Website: apple
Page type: payment
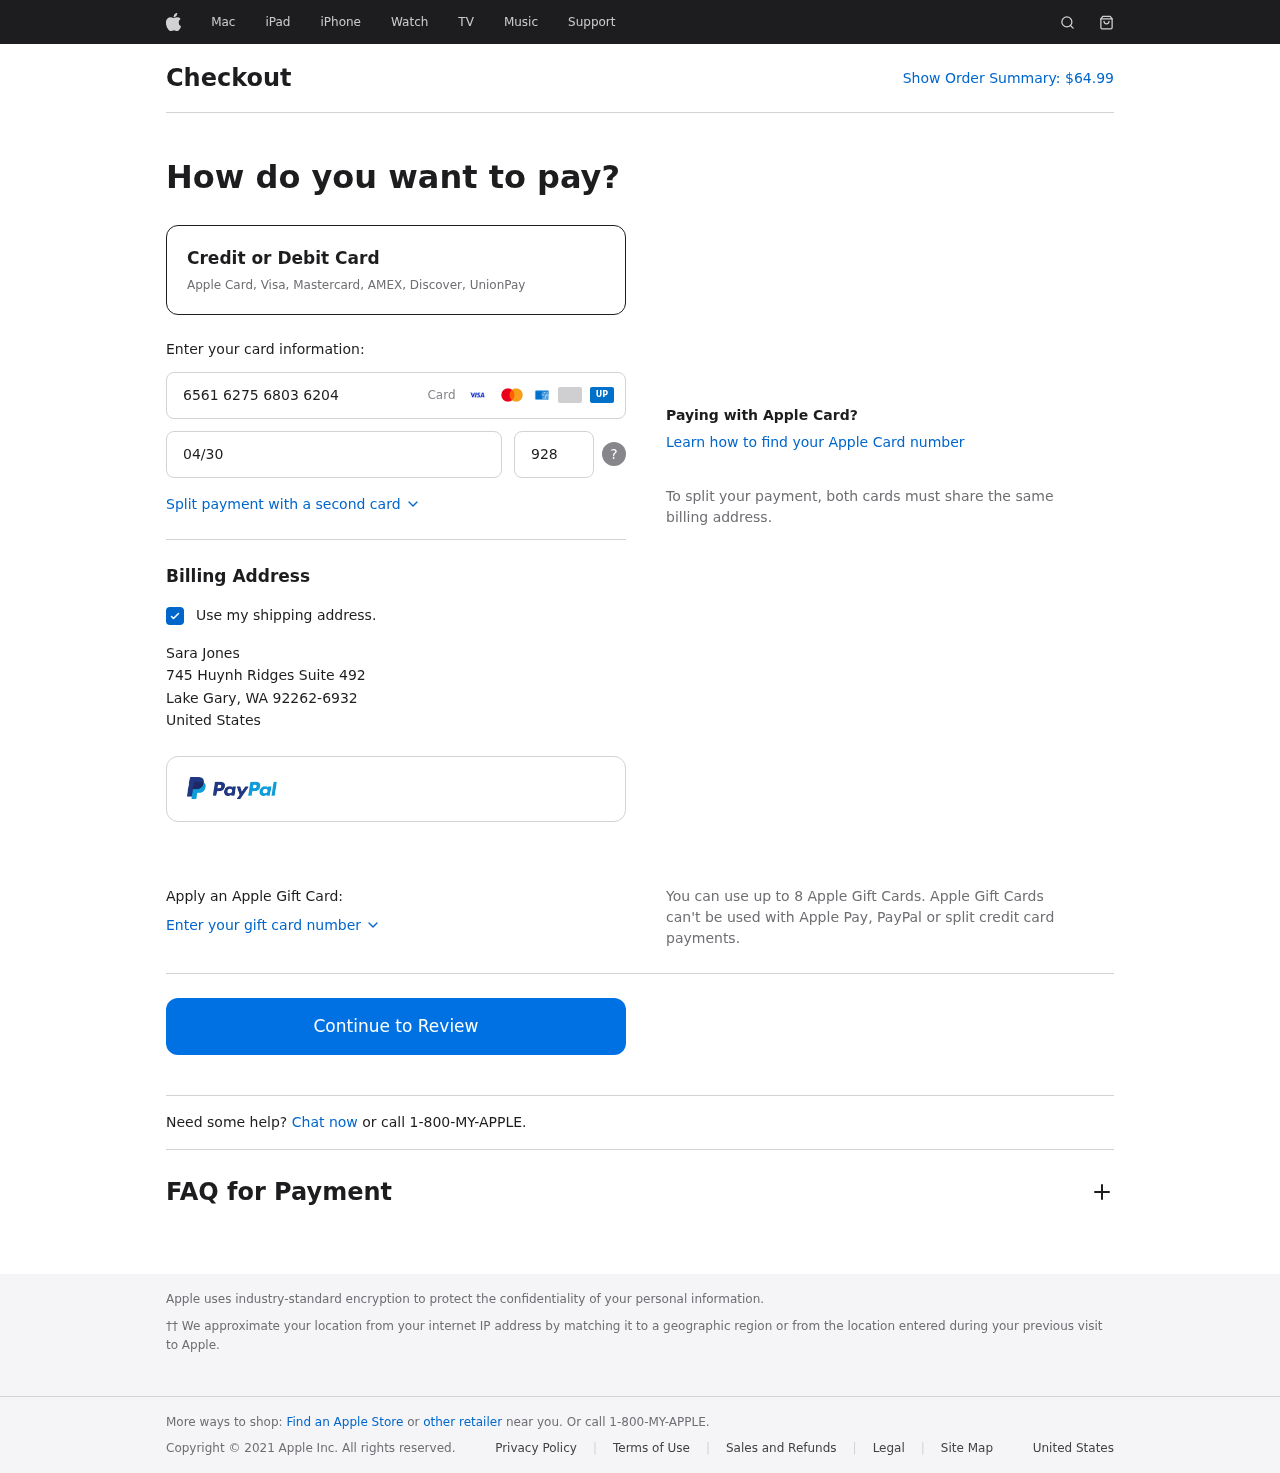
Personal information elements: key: PII_CARD_CVV
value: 928
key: PII_CARD_EXPIRY
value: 04/30
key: PII_CARD_NUMBER
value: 6561 6275 6803 6204
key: PII_CITY
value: Lake Gary
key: PII_COUNTRY
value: United States
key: PII_FULLNAME
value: Sara Jones
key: PII_POSTCODE_FULL
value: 92262-6932
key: PII_STATE_ABBR
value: WA
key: PII_STREET
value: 745 Huynh Ridges Suite 492
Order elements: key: ORDER_TOTAL
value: $64.99